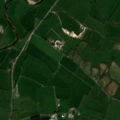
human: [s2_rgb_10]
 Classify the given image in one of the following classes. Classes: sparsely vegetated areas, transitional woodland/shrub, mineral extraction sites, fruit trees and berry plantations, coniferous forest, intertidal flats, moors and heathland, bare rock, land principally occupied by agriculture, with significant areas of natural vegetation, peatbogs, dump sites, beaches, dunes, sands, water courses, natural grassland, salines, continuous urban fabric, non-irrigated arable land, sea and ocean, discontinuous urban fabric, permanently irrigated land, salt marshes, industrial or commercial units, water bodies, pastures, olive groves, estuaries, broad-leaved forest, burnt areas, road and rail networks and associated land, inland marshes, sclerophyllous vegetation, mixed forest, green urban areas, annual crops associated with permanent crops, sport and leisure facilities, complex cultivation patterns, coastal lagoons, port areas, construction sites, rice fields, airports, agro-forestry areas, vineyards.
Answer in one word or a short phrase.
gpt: pastures